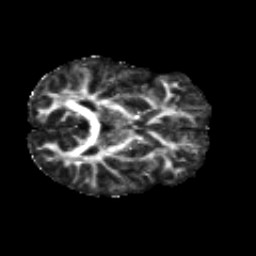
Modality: FA
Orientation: axial
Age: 23
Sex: male
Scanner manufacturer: siemens
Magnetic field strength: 3 T
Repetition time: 8.8 s
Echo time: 0.085 s